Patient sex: M
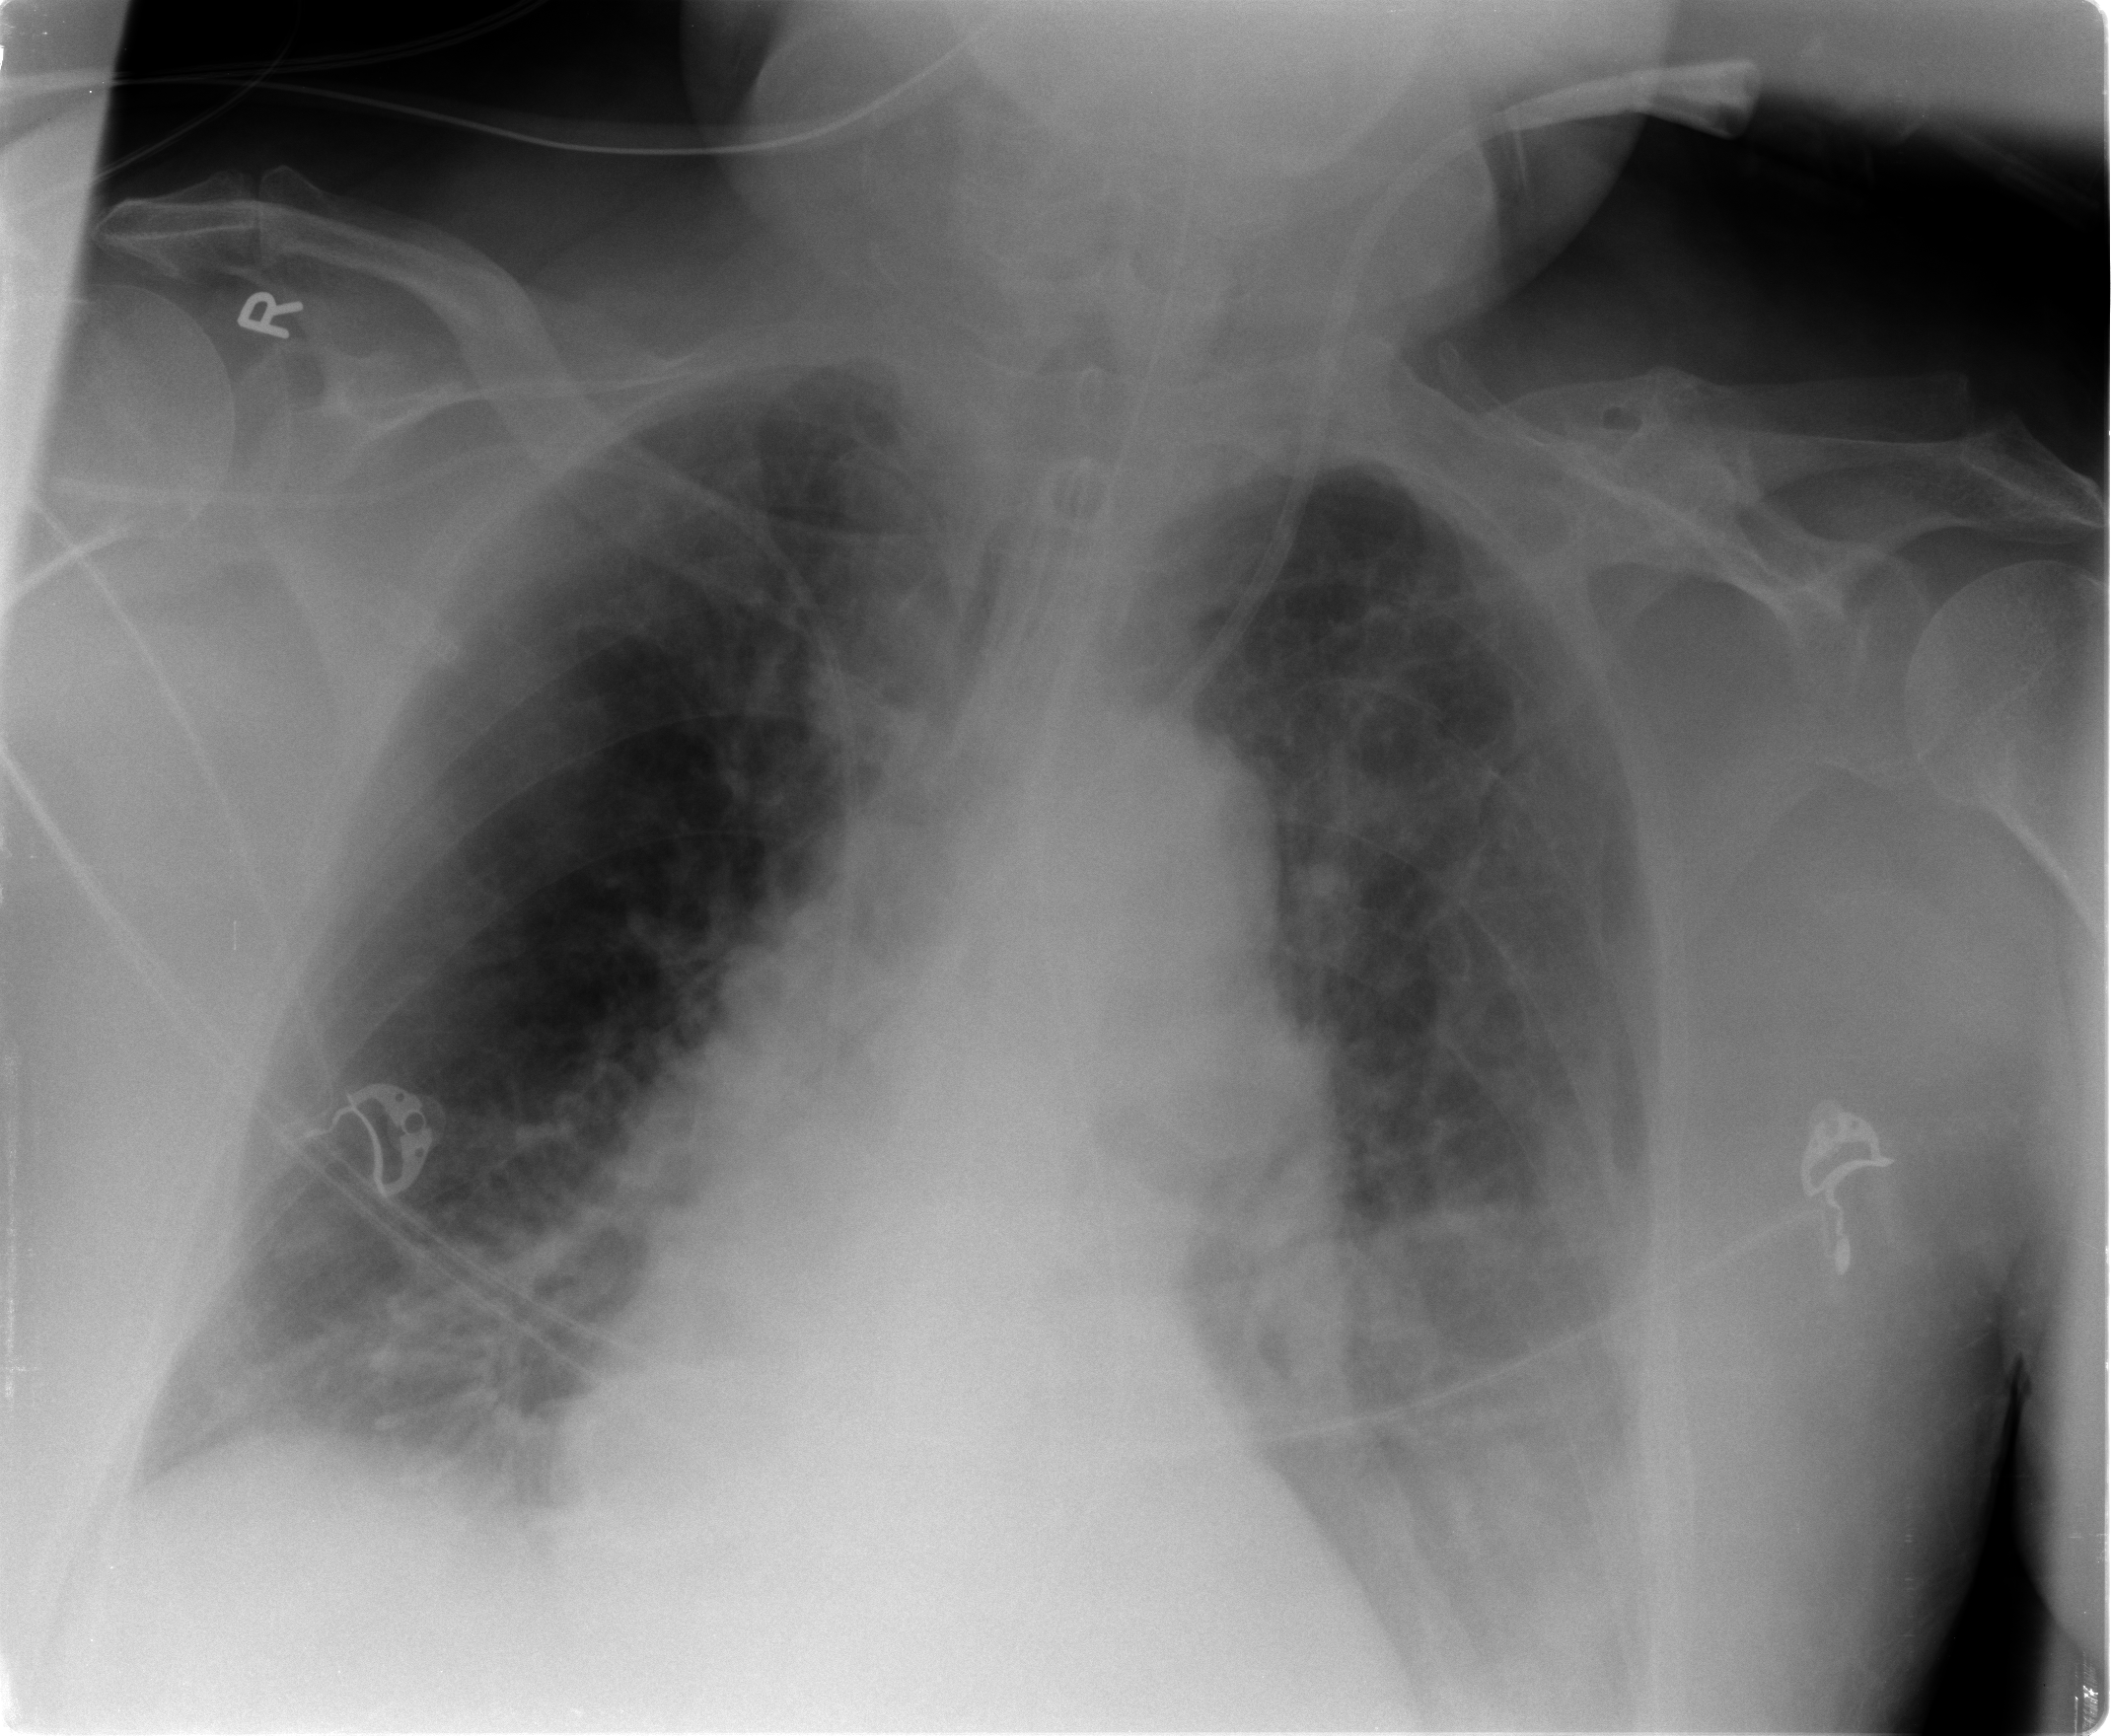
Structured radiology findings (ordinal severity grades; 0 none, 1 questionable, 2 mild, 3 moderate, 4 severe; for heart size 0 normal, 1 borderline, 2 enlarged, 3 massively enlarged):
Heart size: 2
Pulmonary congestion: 3
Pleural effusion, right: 0
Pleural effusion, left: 2
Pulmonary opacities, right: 2
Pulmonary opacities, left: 3
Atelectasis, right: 2
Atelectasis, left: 3